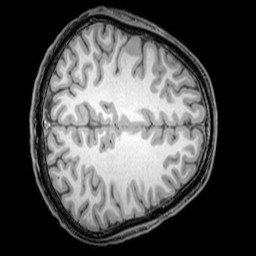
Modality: T1w
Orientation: axial
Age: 23
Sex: male
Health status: healthy
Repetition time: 0.081 s
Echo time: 0.037 s